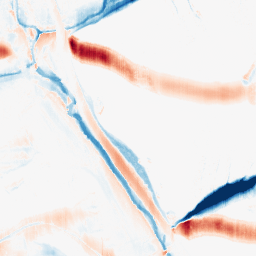
Category: morphological
Decomposition family: morphological_ellipse
Decomposition parameters: operation: average
width: 30
height: 5
Upsampling method: quintic
Upsampling parameters: scale: 8
Upsampling scale: 8